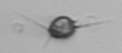
Label: Acanthoica_quattrospina